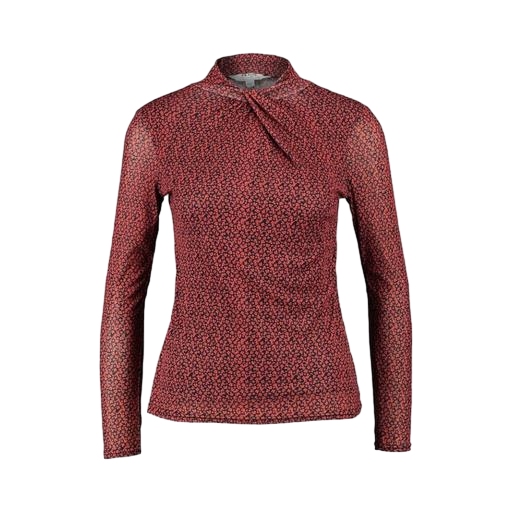
multicolor vero moda rust high neck blouse, red jacquard mock-neck top only macy, black petite printed mock-neck top only macy, white background